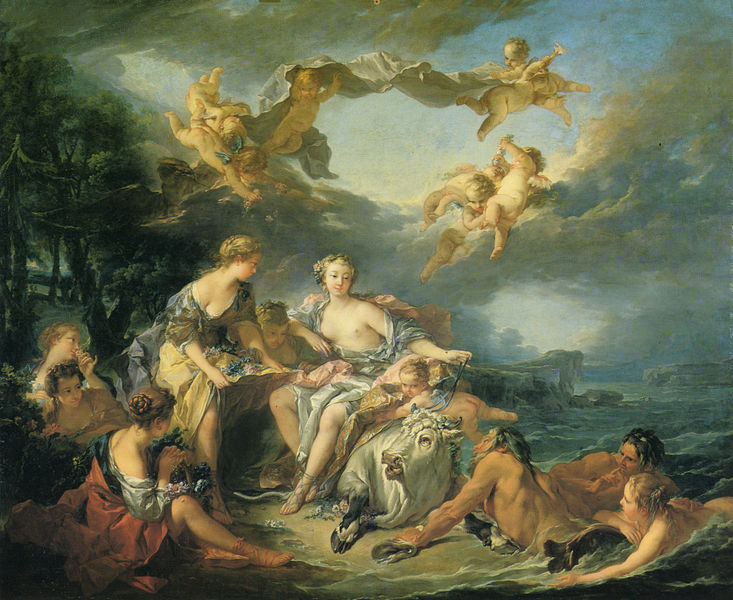
Titel: L'Enlèvement d'Europe, Die Entführung Europas
Künstler: François Boucher
Standort: Paris
Institution: Musée du Louvre
Schlagwörter: adler, akt, baum, berg, blau, felsen, flügel, gemälde, himmel, kopf, körper, mann, meer, nackt, rubens, umhang, wasser, weiß, wolken, bäume, fluss, frauen, gelb, grün, menschen, mädchen, sand, see, ufer, blumen, brust, bunt, damen, frau, frisuren, kleid, kleider, licht, männer, orange, blüten, rot, tuch, wolke, tanz, blond, augen, barock, blicke, gesten, öl, erde, horizont, sonne, insel, auge, gewand, gold, sitzend, tücher, gewänder, kind, rokoko, rosa, wald, fliegen, engel, putte, putto, beine, hufe, reiten, gischt, küste, strand, welle, wellen, farben, fels, klippen, kuh, rind, tannen, brandung, wild, woge, wogen, salon, woken, sandalen, waldrand, leiber, posen, spiel, schweben, schwimmen, wälder, jungfrau, raub, nixe, nixen, mythologie, schoss, götter, zeus, kentauren, maul, nüstern, salonmalerei, meerjungfrau, kränze, reigen, amor, putten, bulle, ochse, stier, putti, europa, flossen, mehr, raub der europa, puten, himmmel, egel, neptun, wassermann, butten, barokc, eurpa, kug, lcht, salonkunst, seejungfrau, wassermänner, 1700, acht frauen, nre, neptun steigt aus dem meer, wolgen, merrmänner, meermänner, meerfrauen